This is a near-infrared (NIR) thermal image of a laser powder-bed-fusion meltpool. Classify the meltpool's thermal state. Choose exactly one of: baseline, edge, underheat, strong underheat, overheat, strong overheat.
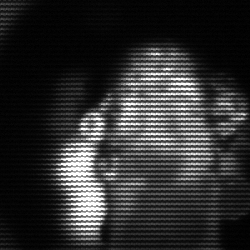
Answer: strong underheat